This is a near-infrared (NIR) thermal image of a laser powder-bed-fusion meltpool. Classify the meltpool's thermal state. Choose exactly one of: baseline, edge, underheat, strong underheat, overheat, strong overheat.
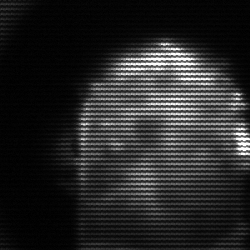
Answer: baseline